Field crop: maize
Growth stage: 2
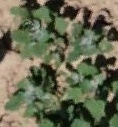
Species: chenopodium